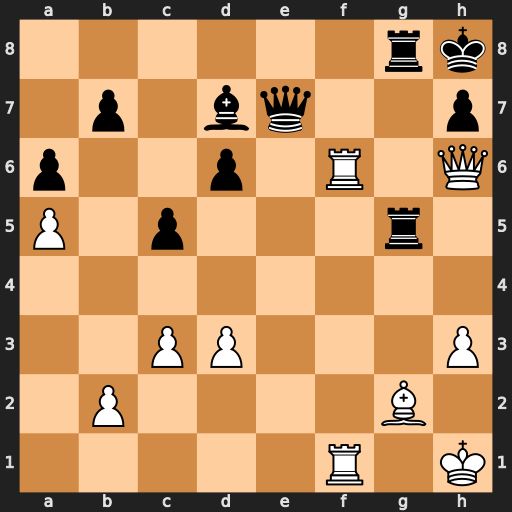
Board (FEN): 6rk/1p1bq2p/p2p1R1Q/P1p3r1/8/2PP3P/1P4B1/5R1K
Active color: w
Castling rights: -
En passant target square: -
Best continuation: Rf7 Qxf7 Rxf7